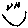
Label: smiley face